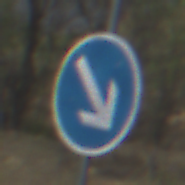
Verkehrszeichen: VorgeschriebeneVorbeifahrtRechts
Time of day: Midday
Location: Outdoor (Nature)
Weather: PartlyCloudy
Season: Autumn
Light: Natural